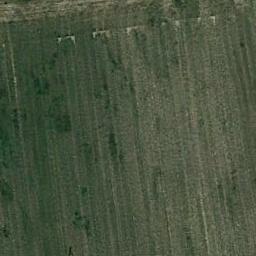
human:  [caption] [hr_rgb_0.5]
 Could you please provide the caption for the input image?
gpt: The entire image is dominated by grass .

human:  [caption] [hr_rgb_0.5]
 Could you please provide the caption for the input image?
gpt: A large strip of lush green grass .

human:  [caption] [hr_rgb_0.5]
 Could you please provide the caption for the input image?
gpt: There are some thin lines in the meadow .

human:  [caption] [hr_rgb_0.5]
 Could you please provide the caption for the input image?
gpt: This meadow has dense grasses and a striped texture .

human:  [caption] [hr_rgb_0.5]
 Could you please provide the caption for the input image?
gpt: A sparse meadow with some stripes .